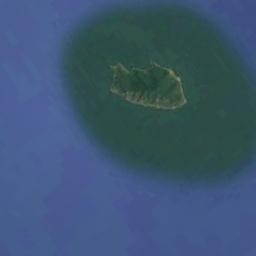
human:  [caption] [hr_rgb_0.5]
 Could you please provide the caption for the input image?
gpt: The island is in the upper right .

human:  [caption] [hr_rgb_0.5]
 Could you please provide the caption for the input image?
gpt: The island is surrounded by water .

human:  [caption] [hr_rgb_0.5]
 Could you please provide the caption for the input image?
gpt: The island with dense vegetation is surrounded by light blue waters .

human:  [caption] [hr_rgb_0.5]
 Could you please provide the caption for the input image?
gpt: The nearly circular island is surrounded by blue sea water, And there are mountains with vegetation on the island .

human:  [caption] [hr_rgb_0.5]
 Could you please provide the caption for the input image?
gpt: The green island is surrounded by green and blue water .